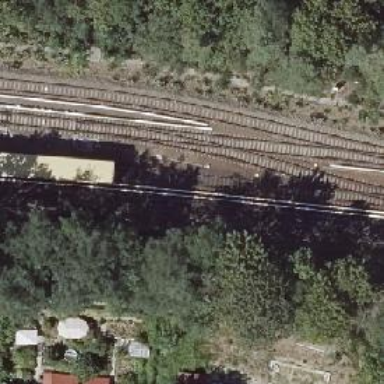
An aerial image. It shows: Siding service for electrified light rail.